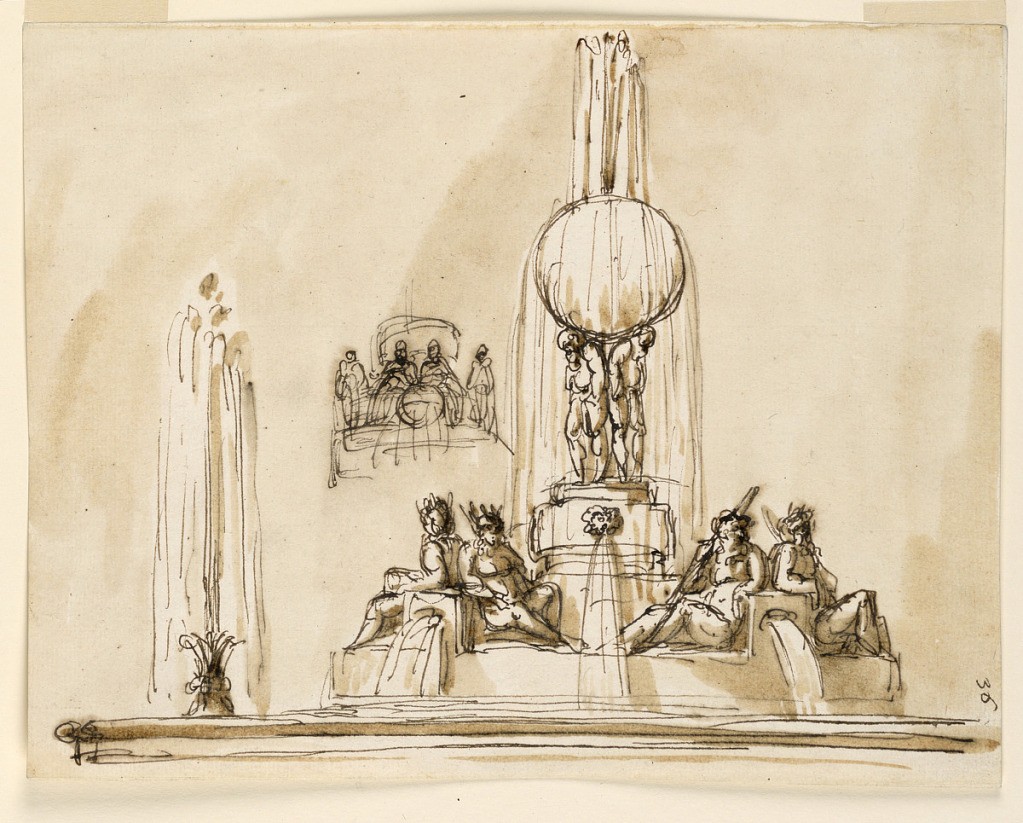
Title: Elevation of a Fountain
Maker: Giuseppe Barberi, Italian, 1746–1809
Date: ca. 1790
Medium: Pen and brown ink, brush and brown wash on off-white laid paper, lined
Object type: Drawing
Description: A low basin with a circular podium with seated figures below a sphere from which water flows.  Additional fountain and detail at left.